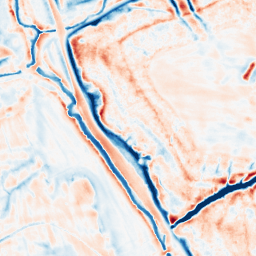
Category: edge_preserving
Decomposition family: bilateral
Decomposition parameters: d: 21
sigma_color: 50
sigma_space: 25
Upsampling method: bilinear
Upsampling parameters: scale: 2
Upsampling scale: 2